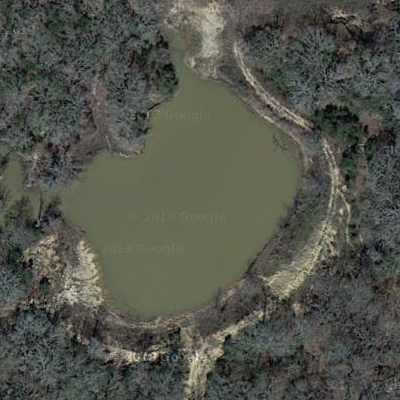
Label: dRiverLake